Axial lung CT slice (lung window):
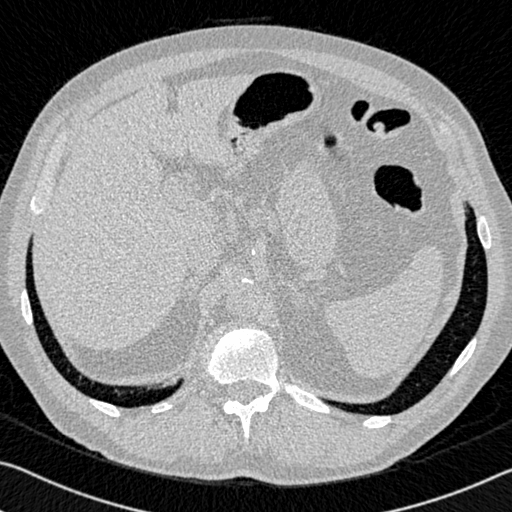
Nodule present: no